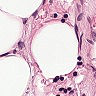
Metastatic tissue present: no